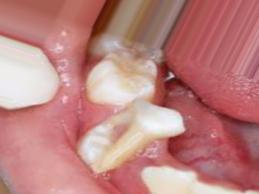
Condition: Caries